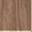
Piece: xx